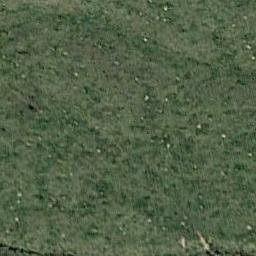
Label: meadow